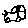
Label: car